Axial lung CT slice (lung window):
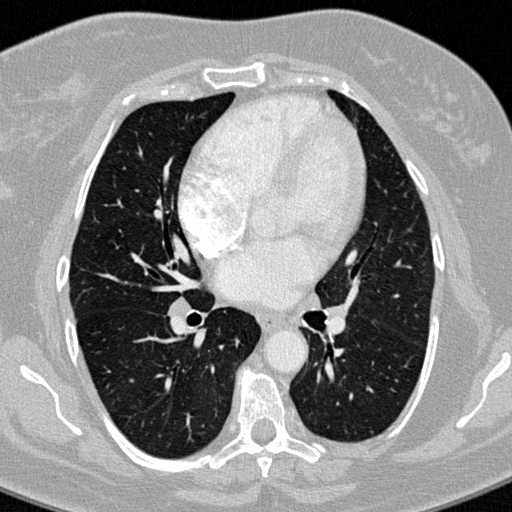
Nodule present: no